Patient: sex M, age 34
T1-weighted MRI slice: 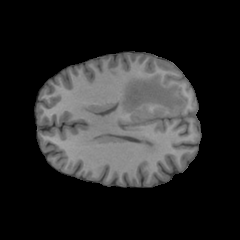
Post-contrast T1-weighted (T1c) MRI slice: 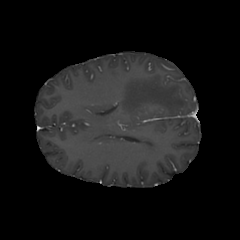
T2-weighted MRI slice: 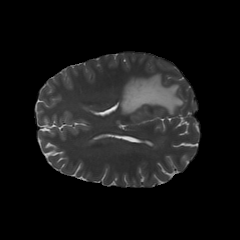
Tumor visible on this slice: yes
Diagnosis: Astrocytoma, IDH-mutant
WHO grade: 3